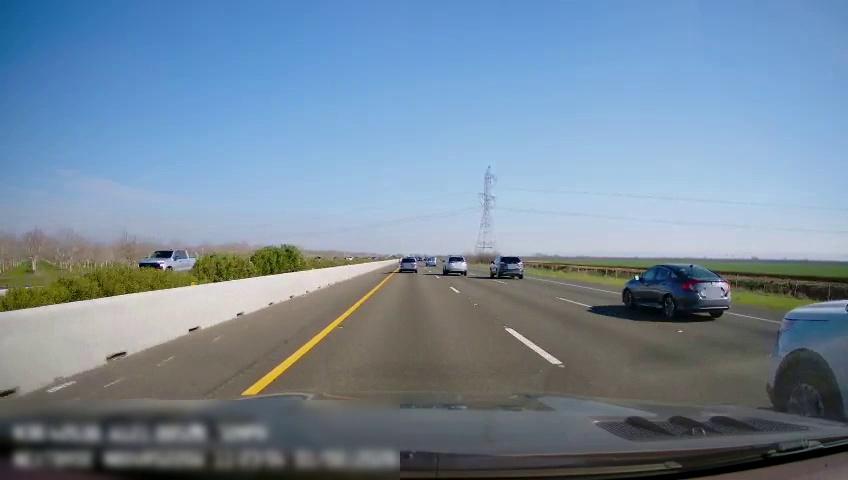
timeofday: Day
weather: Sunny
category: Drivable Space
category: Vehicles | Car
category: Vehicles | SUV
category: Vehicles | Car
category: Vehicles | Truck
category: Vehicles | SUV
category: Vehicles | SUV
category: Lanes | Current Lane
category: Lanes | Current Lane
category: Lanes | Alternate Lane
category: Lanes | Alternate Lane